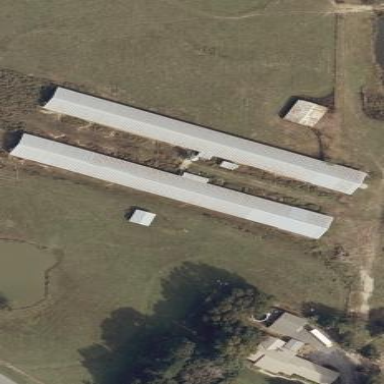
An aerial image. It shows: Farm auxiliary building.